Interaction volume radius: 10 \u00c5
Interaction volume height: 15 \u00c5
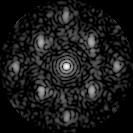
Disorder parameter: 0.4627